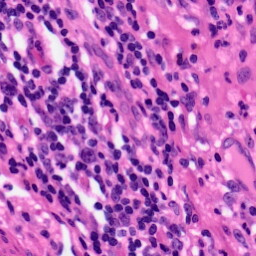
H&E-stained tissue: Pancreatic